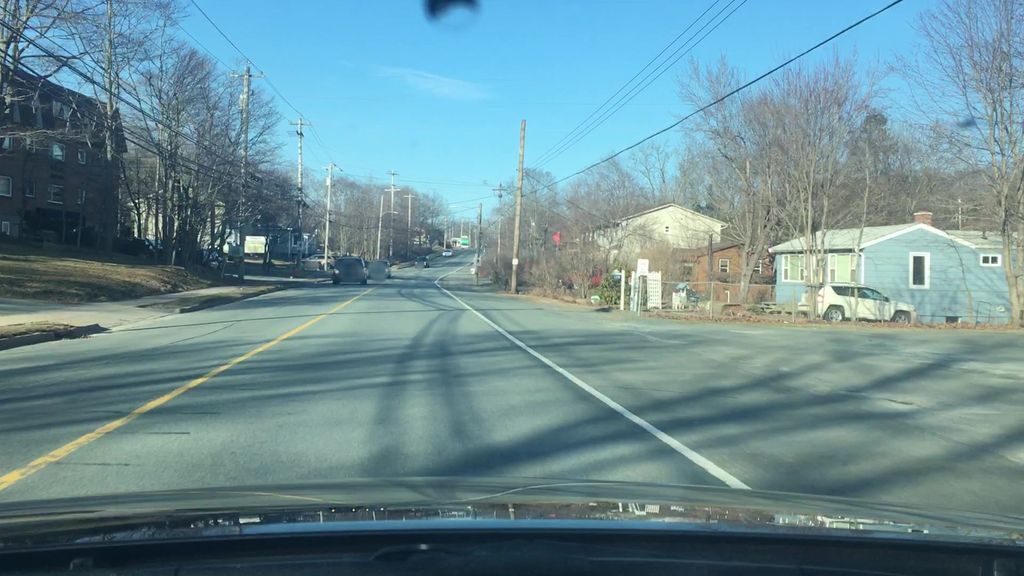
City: halifax